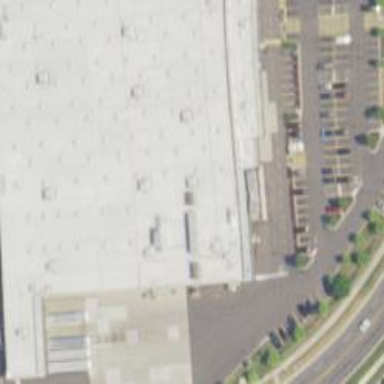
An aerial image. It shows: Wholesale shop housed in building.